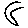
Label: moon